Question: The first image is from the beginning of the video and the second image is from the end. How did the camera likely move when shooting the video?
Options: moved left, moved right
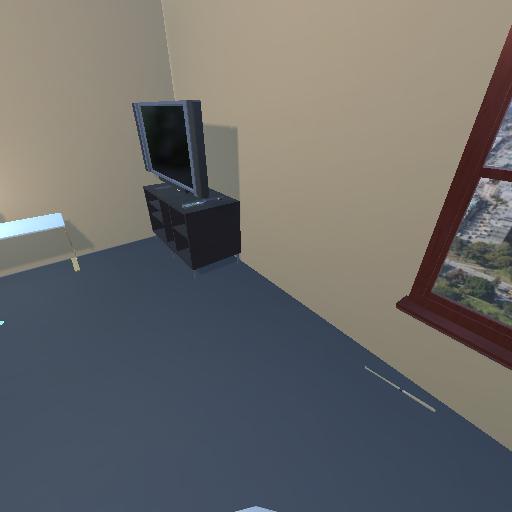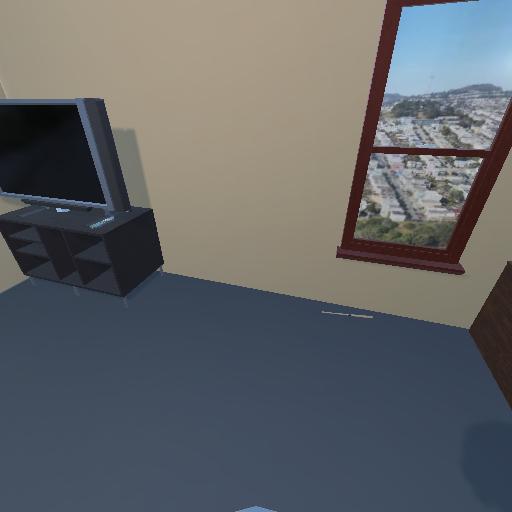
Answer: moved left